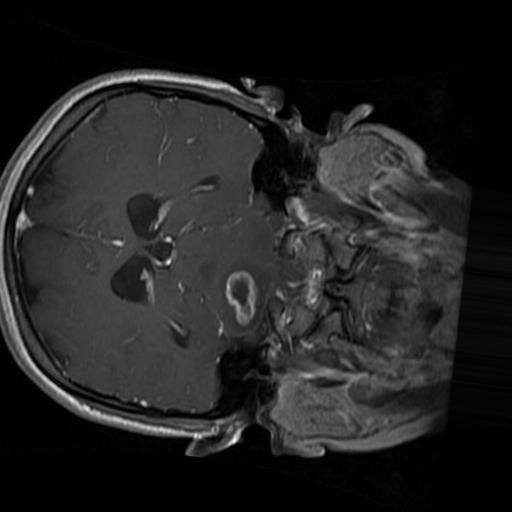
Label: brain_glioma